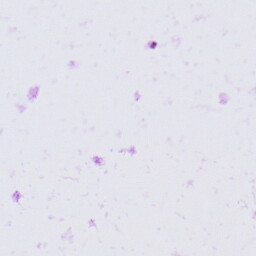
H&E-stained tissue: Skin